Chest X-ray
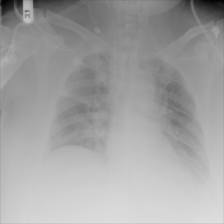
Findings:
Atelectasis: negative
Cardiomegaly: negative
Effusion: positive
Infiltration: negative
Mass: negative
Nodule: negative
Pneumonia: negative
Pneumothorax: negative
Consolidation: negative
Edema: negative
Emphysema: negative
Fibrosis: negative
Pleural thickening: negative
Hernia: negative